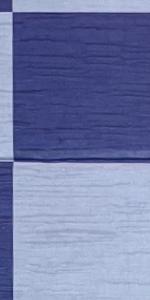
Label: Empty